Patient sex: M
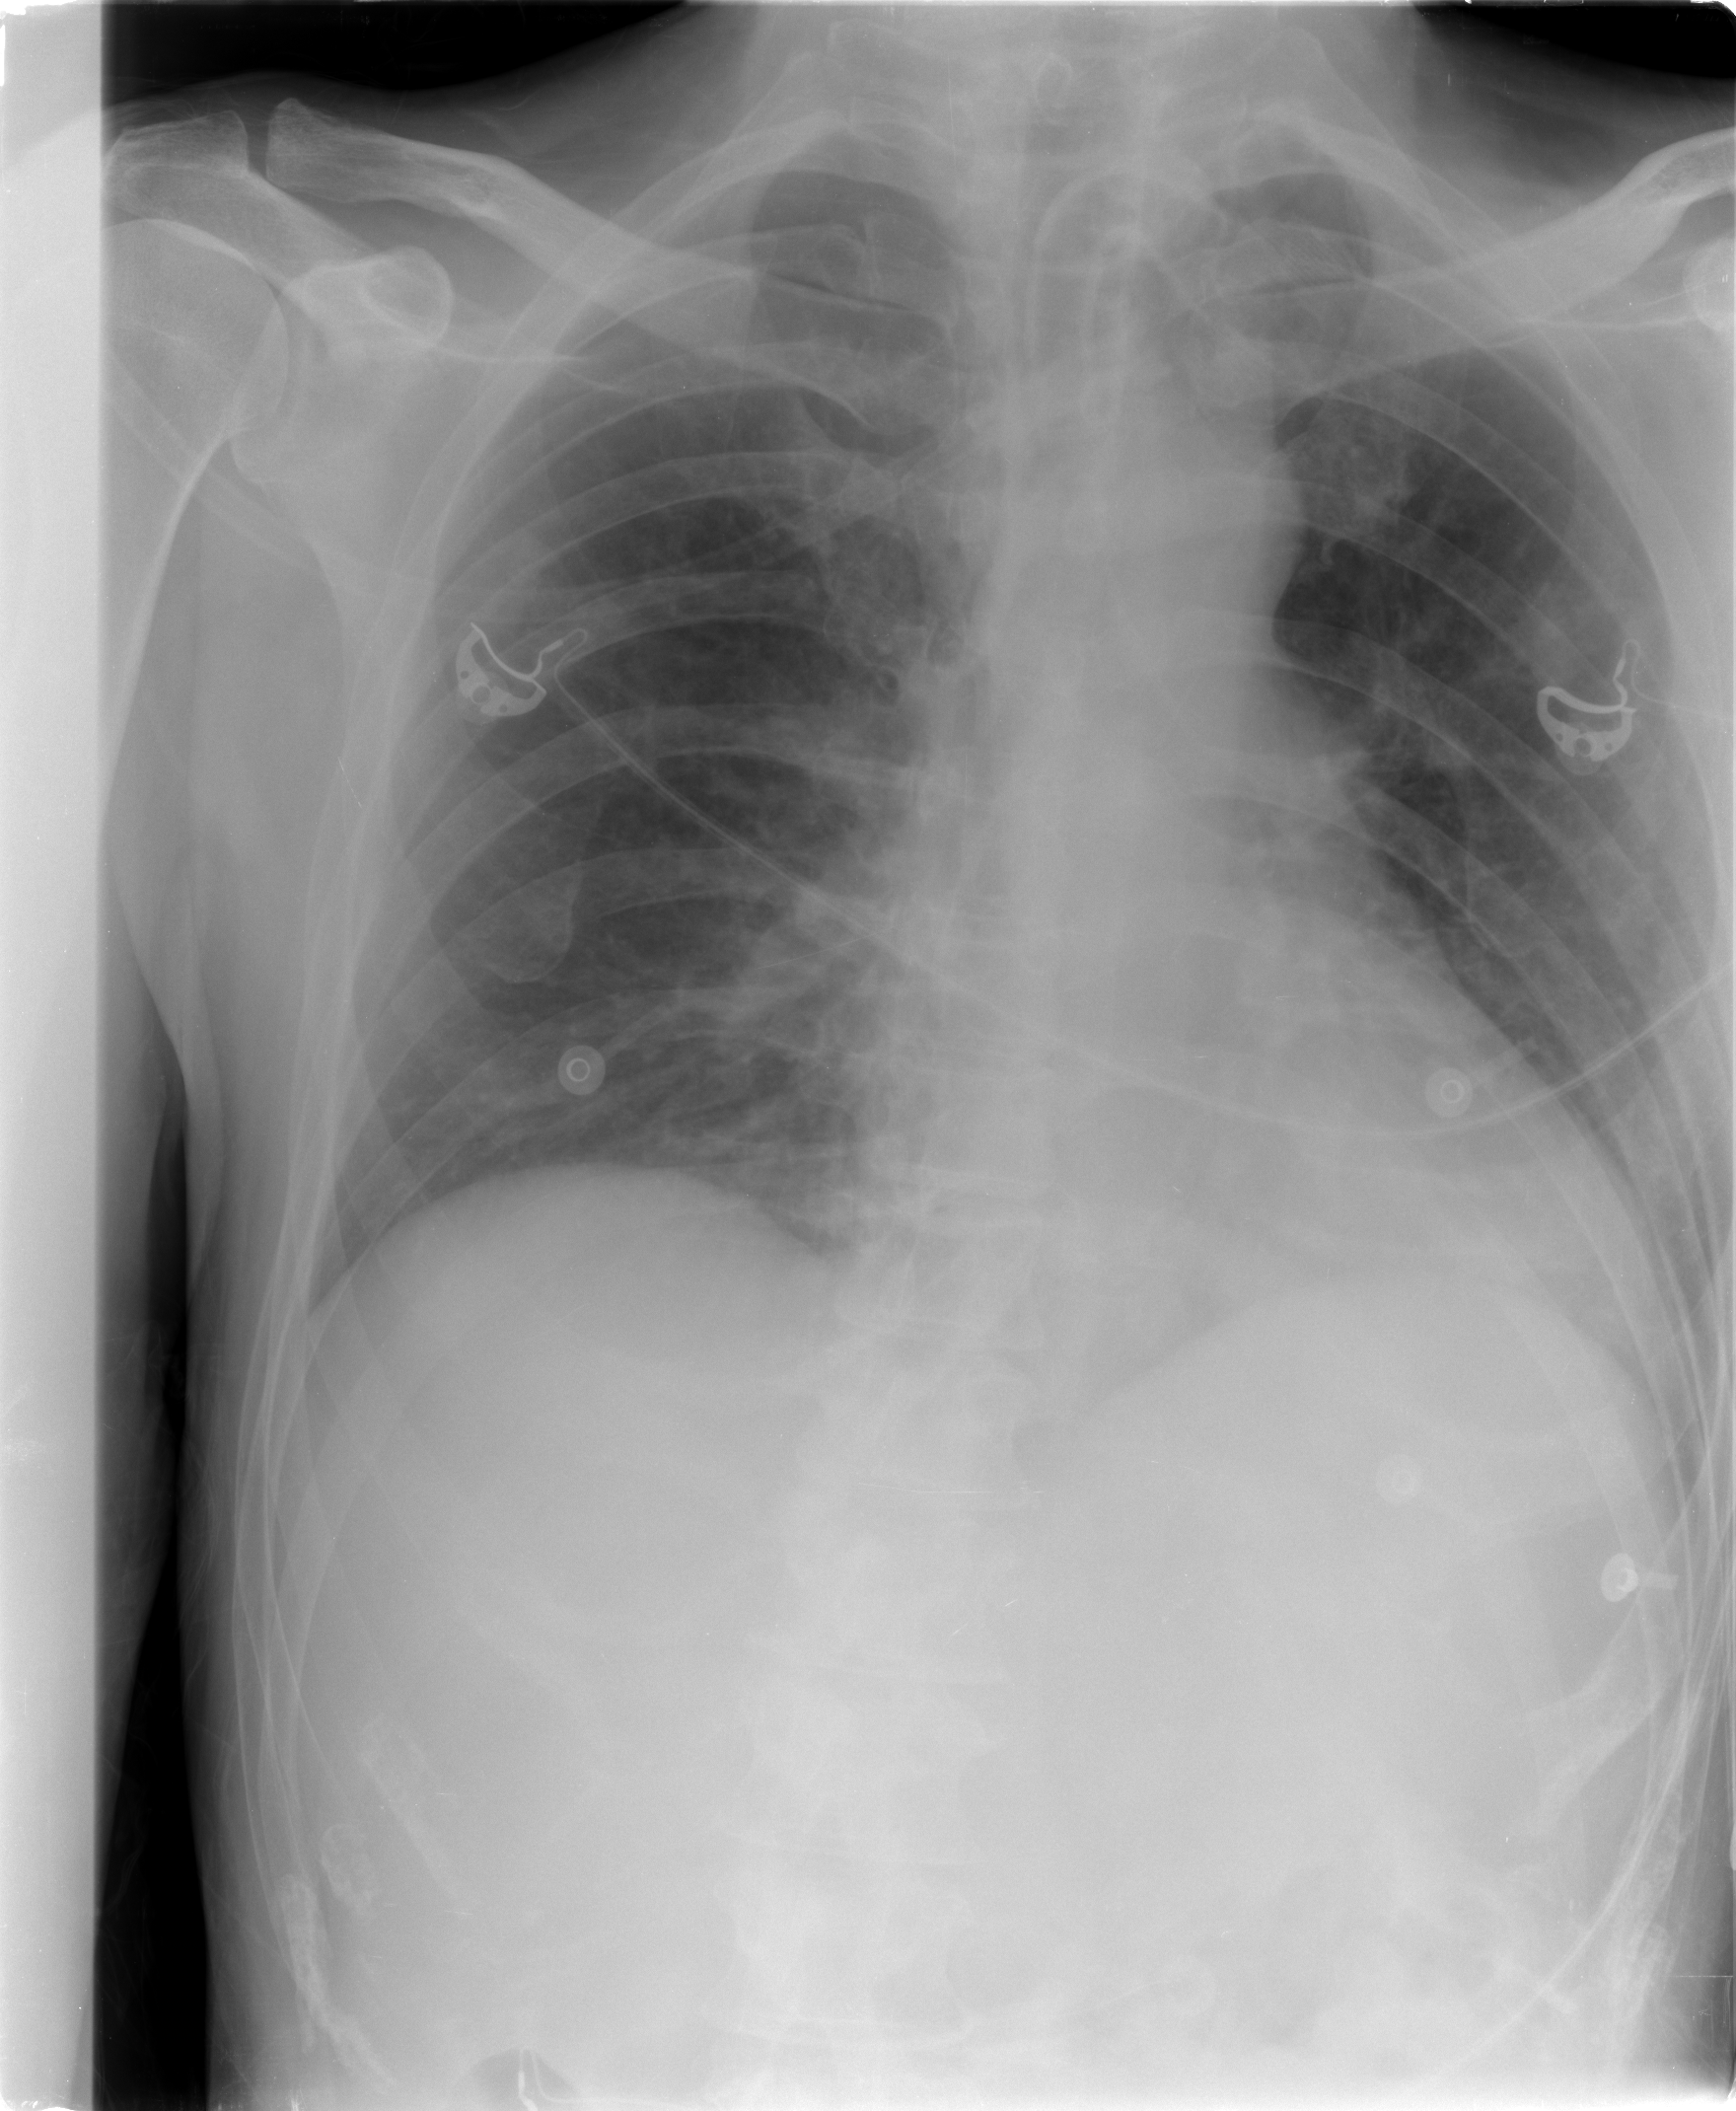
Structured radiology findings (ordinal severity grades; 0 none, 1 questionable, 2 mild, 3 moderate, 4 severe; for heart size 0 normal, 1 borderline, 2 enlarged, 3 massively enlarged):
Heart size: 2
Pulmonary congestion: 2
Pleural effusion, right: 0
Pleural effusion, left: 1
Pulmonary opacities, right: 1
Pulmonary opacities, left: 1
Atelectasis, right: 1
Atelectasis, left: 1